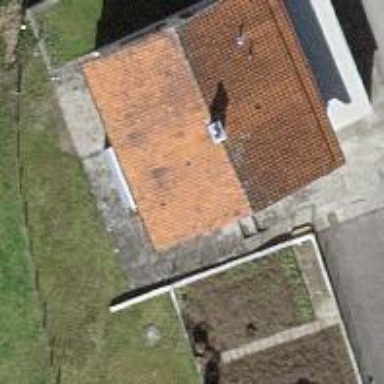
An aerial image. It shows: Building with ridge on the roof.